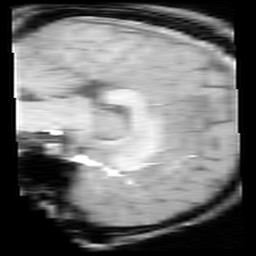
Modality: inplaneT1
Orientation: sagittal
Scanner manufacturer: ge
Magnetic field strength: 3 T
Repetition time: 0.325 s
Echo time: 0.003472 s